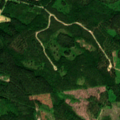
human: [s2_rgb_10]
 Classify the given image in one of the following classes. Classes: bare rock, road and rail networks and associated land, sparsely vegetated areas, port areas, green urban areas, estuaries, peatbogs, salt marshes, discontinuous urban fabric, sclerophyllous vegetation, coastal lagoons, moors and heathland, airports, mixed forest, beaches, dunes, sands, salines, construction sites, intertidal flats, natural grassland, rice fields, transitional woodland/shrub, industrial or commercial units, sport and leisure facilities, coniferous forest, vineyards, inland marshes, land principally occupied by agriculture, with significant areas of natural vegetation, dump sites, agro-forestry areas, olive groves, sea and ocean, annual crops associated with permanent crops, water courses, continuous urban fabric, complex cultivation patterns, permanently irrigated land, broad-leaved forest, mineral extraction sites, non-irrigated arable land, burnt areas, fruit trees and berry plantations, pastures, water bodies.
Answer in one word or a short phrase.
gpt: land principally occupied by agriculture, with significant areas of natural vegetation, coniferous forest, mixed forest, transitional woodland/shrub